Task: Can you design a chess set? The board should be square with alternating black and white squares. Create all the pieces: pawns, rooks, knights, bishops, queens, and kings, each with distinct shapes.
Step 2373:
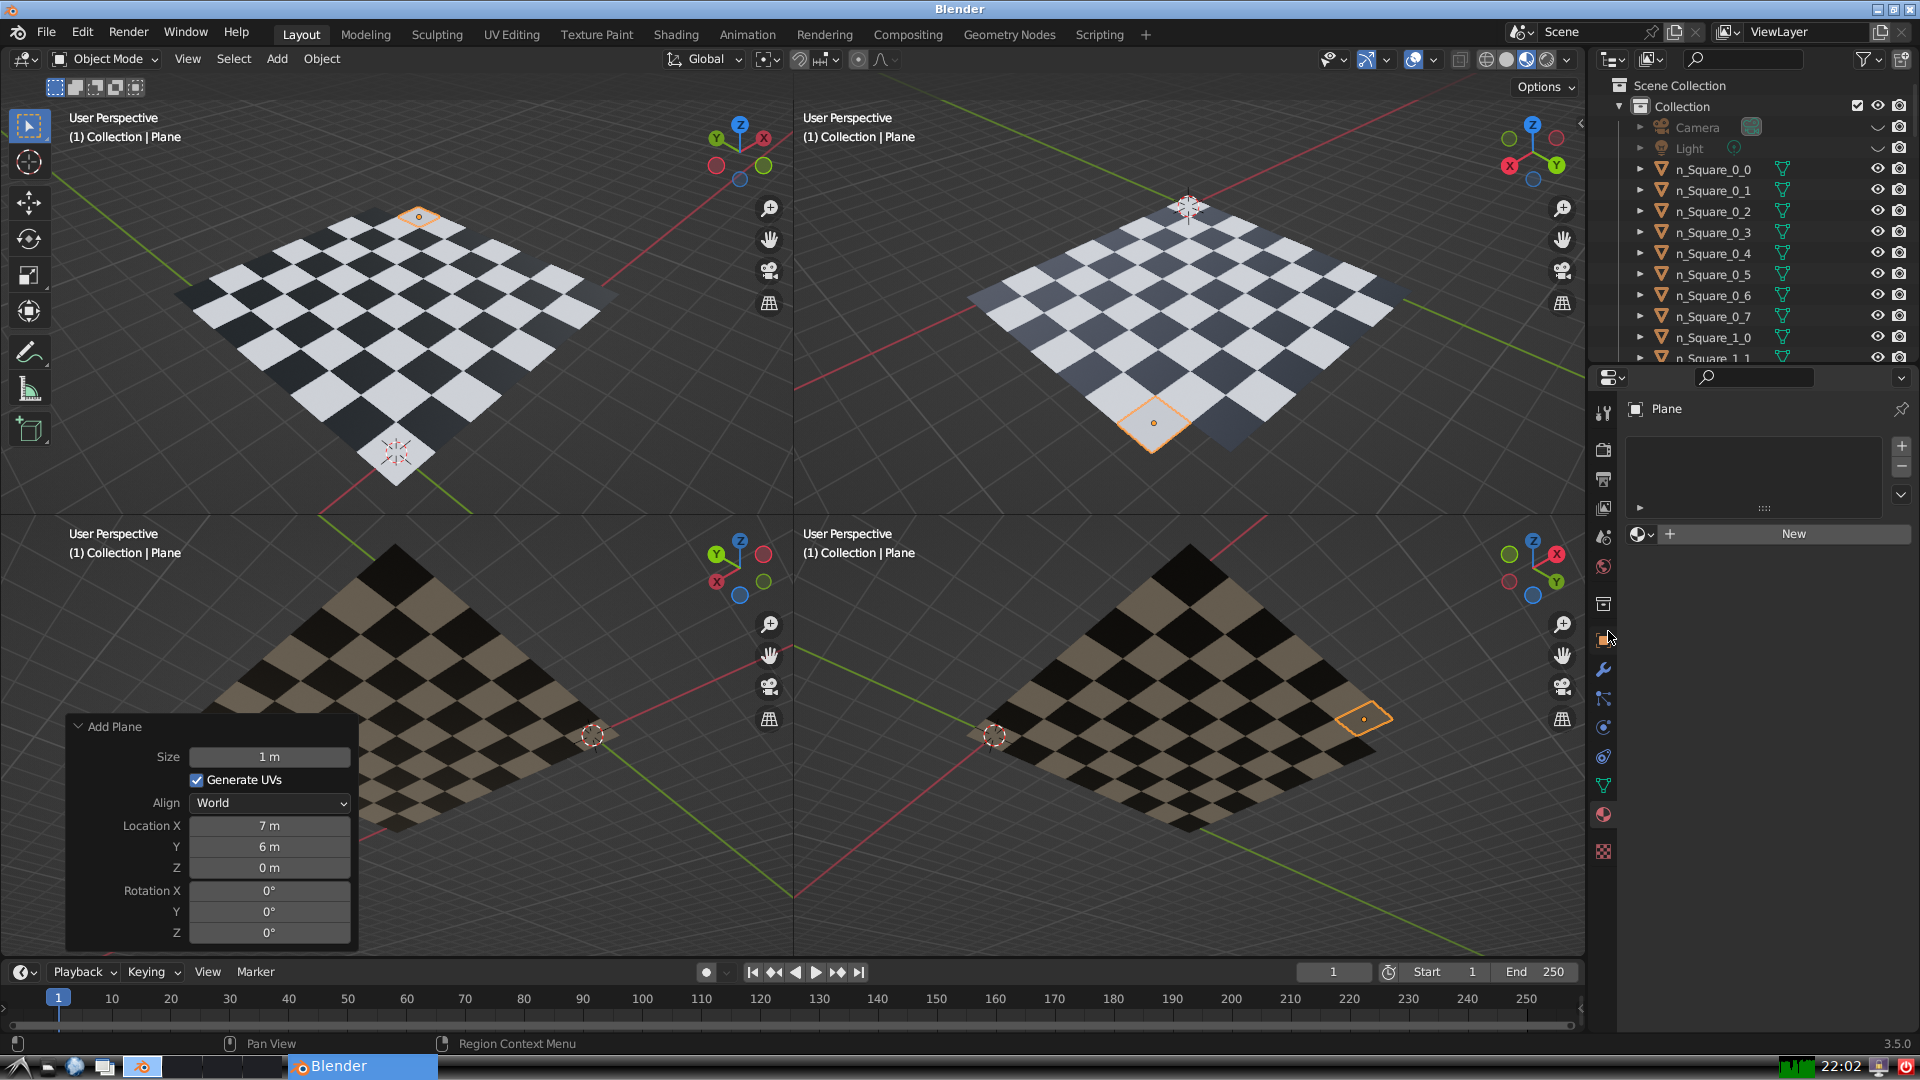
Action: click: no